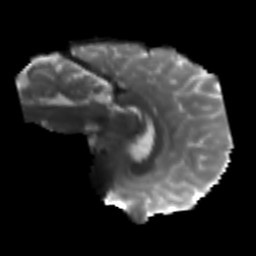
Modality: T2w
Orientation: sagittal
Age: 19
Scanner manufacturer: siemens
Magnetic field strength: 3 T
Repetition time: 4.52 s
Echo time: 0.084 s